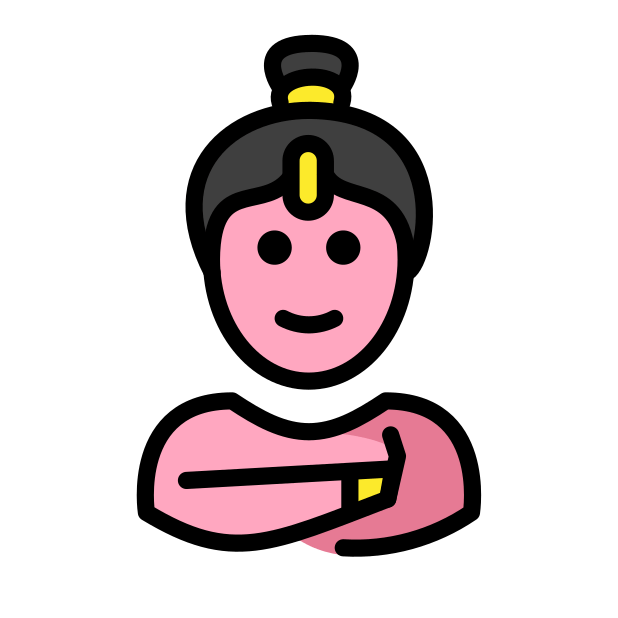
woman genie